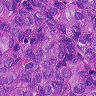
Metastatic tissue present: yes